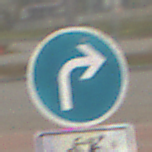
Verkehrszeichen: VorgeschriebeneFahrtrichtungRechts
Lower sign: EinspurigeFahrzeugeFrei6
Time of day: MorningAfternoon
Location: Outdoor (Suburban)
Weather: Overcast
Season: NotSpecified
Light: Natural